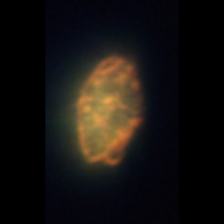
Taxon: Akashiwo
Group: Dinoflagellates